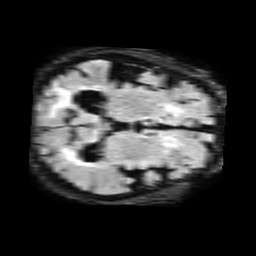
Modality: FLAIR
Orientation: axial
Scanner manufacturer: philips
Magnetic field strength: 1.5 T
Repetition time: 6 s
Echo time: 0.103 s